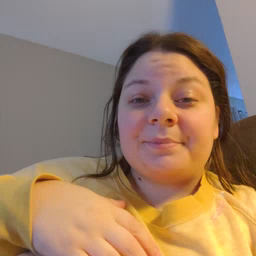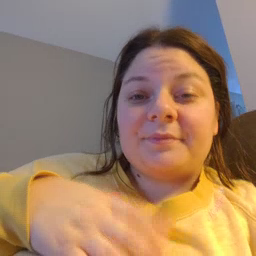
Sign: fast